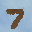
Label: 7